Question: I have this png image:

How can I divide this image on (next button) (previous button) with the red effect on hover ?
Can I do this only with CSS or I need Jquery too ? I never did that.
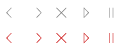
Answer: '''
this image called sprite
<a class="next-btn">
</div>
<a class="prev-btn">
</div>
.next-btn
{
width: 25px;
height: 25px;
display: inline-block;
background: #000000 url(images/G980P.png) 0 0 no-repeat;
}
.prev-btn
{
width: 25px;
height: 25px;
display: inline-block;
background: #000000 url(images/G980P.png) -25px 0 no-repeat;
}
.next-btn:hover
{
width: 25px;
height: 25px;
display: inline-block;
background: #000000 url(images/G980P.png) 0 -25px no-repeat;
}
.prev-btn:hover
{
width: 25px;
height: 25px;
display: inline-block;
background: #000000 url(images/G980P.png) -25px -25px no-repeat;
}
refer this page for how to work sprite background
http://www.w3schools.com/css/css_image_sprites.asp
'''